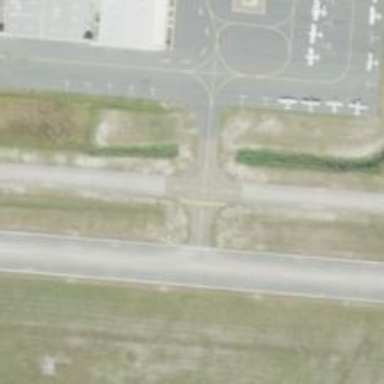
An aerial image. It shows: Image of taxiway at airport.